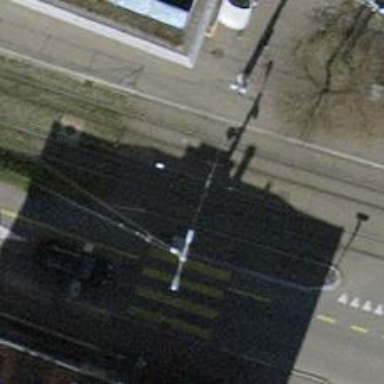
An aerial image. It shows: Tram crossing on the railway.